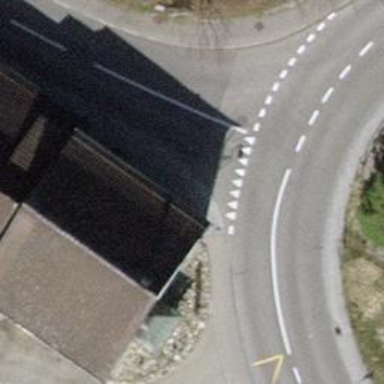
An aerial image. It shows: Road with "give way" sign.